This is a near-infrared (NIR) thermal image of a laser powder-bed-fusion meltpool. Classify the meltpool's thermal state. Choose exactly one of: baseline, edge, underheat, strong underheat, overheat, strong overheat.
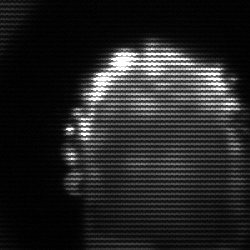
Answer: baseline